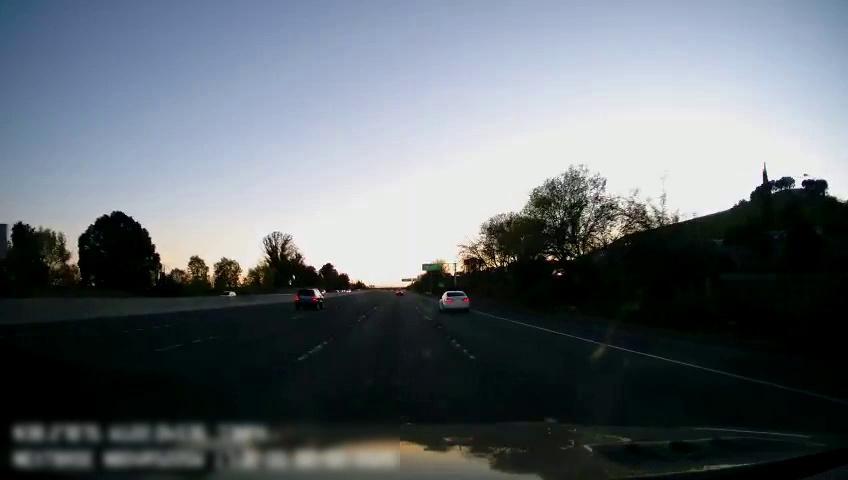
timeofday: Day
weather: Sunny
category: Drivable Space
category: Vehicles | Car
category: Vehicles | SUV
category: Vehicles | SUV
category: Lanes | Current Lane
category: Lanes | Current Lane
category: Lanes | Alternate Lane
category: Lanes | Alternate Lane
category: Lanes | Alternate Lane
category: Traffic | Signs